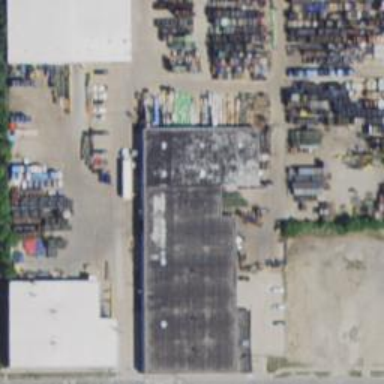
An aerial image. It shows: Industrial building.